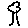
Label: tree